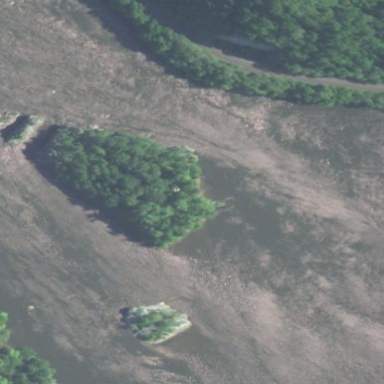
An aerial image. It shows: Islet surrounded by woodland.